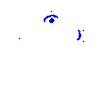
Particle: electron